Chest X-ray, PA view. Patient: 45 years old, sex M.
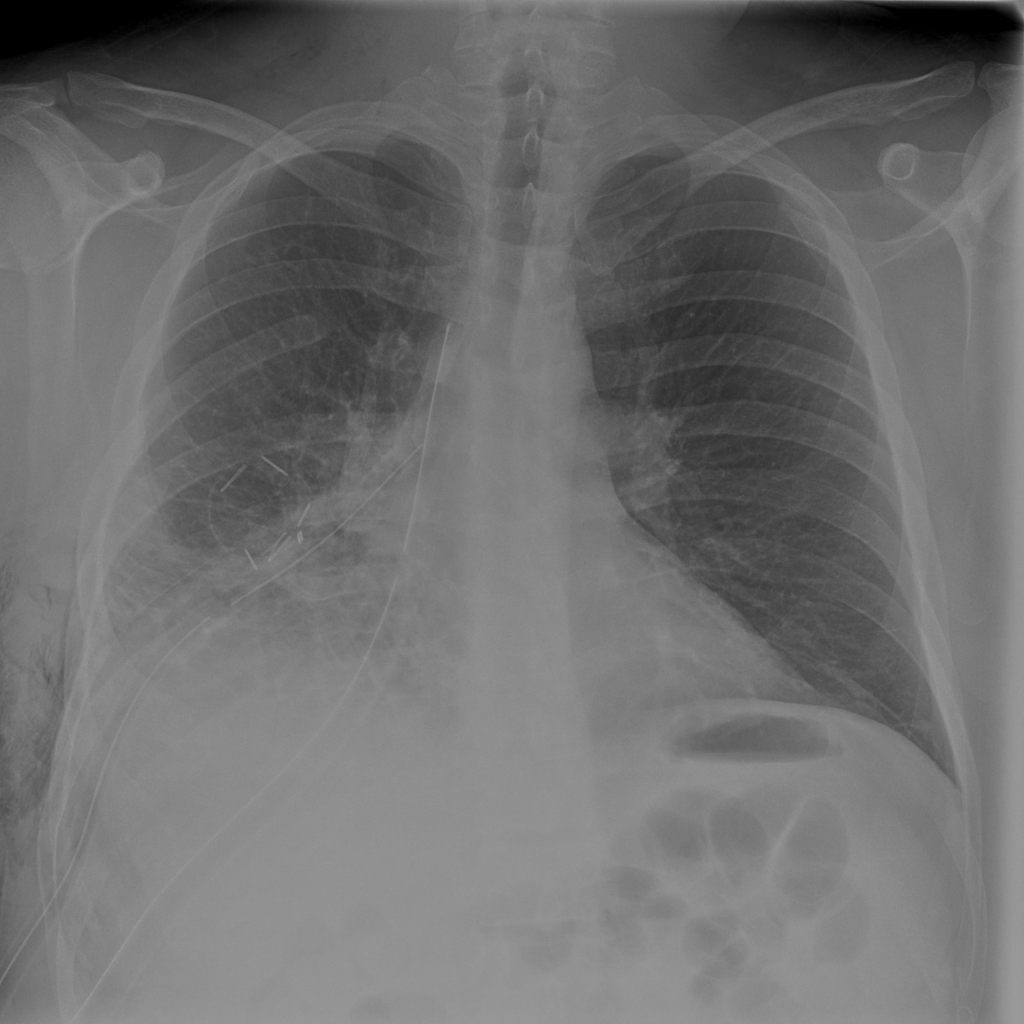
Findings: Atelectasis, Consolidation, Pneumothorax